Aerial crown-view tile of a tropical tree (Barro Colorado Island, Panama), acquired 20250915:
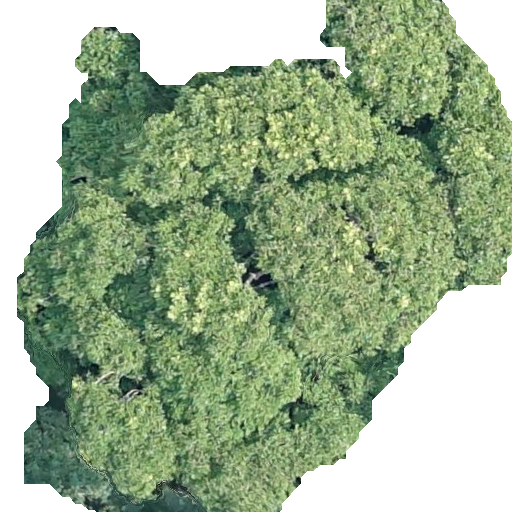
Species: Dipteryx oleifera
GBIF accepted scientific name: Dipteryx oleifera
Crown area: 272.793 m²